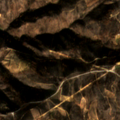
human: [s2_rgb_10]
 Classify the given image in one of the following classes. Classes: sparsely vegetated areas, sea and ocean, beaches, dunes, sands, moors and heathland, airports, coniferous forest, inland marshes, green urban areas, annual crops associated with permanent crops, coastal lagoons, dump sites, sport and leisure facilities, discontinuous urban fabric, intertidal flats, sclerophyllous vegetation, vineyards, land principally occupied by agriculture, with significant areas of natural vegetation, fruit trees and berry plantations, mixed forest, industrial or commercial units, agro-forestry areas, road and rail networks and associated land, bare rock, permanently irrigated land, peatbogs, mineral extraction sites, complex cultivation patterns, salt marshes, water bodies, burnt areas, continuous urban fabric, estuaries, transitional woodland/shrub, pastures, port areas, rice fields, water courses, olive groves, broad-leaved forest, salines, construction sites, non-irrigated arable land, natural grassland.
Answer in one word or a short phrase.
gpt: annual crops associated with permanent crops, coniferous forest, transitional woodland/shrub